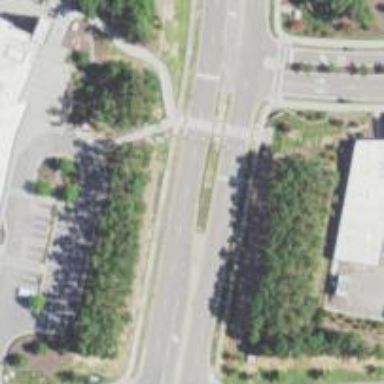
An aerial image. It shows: Marked crossing on footway.